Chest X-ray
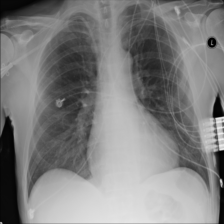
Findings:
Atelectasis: negative
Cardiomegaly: negative
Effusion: negative
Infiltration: negative
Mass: negative
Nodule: negative
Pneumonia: negative
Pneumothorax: negative
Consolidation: positive
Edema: negative
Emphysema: negative
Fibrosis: negative
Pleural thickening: negative
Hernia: negative